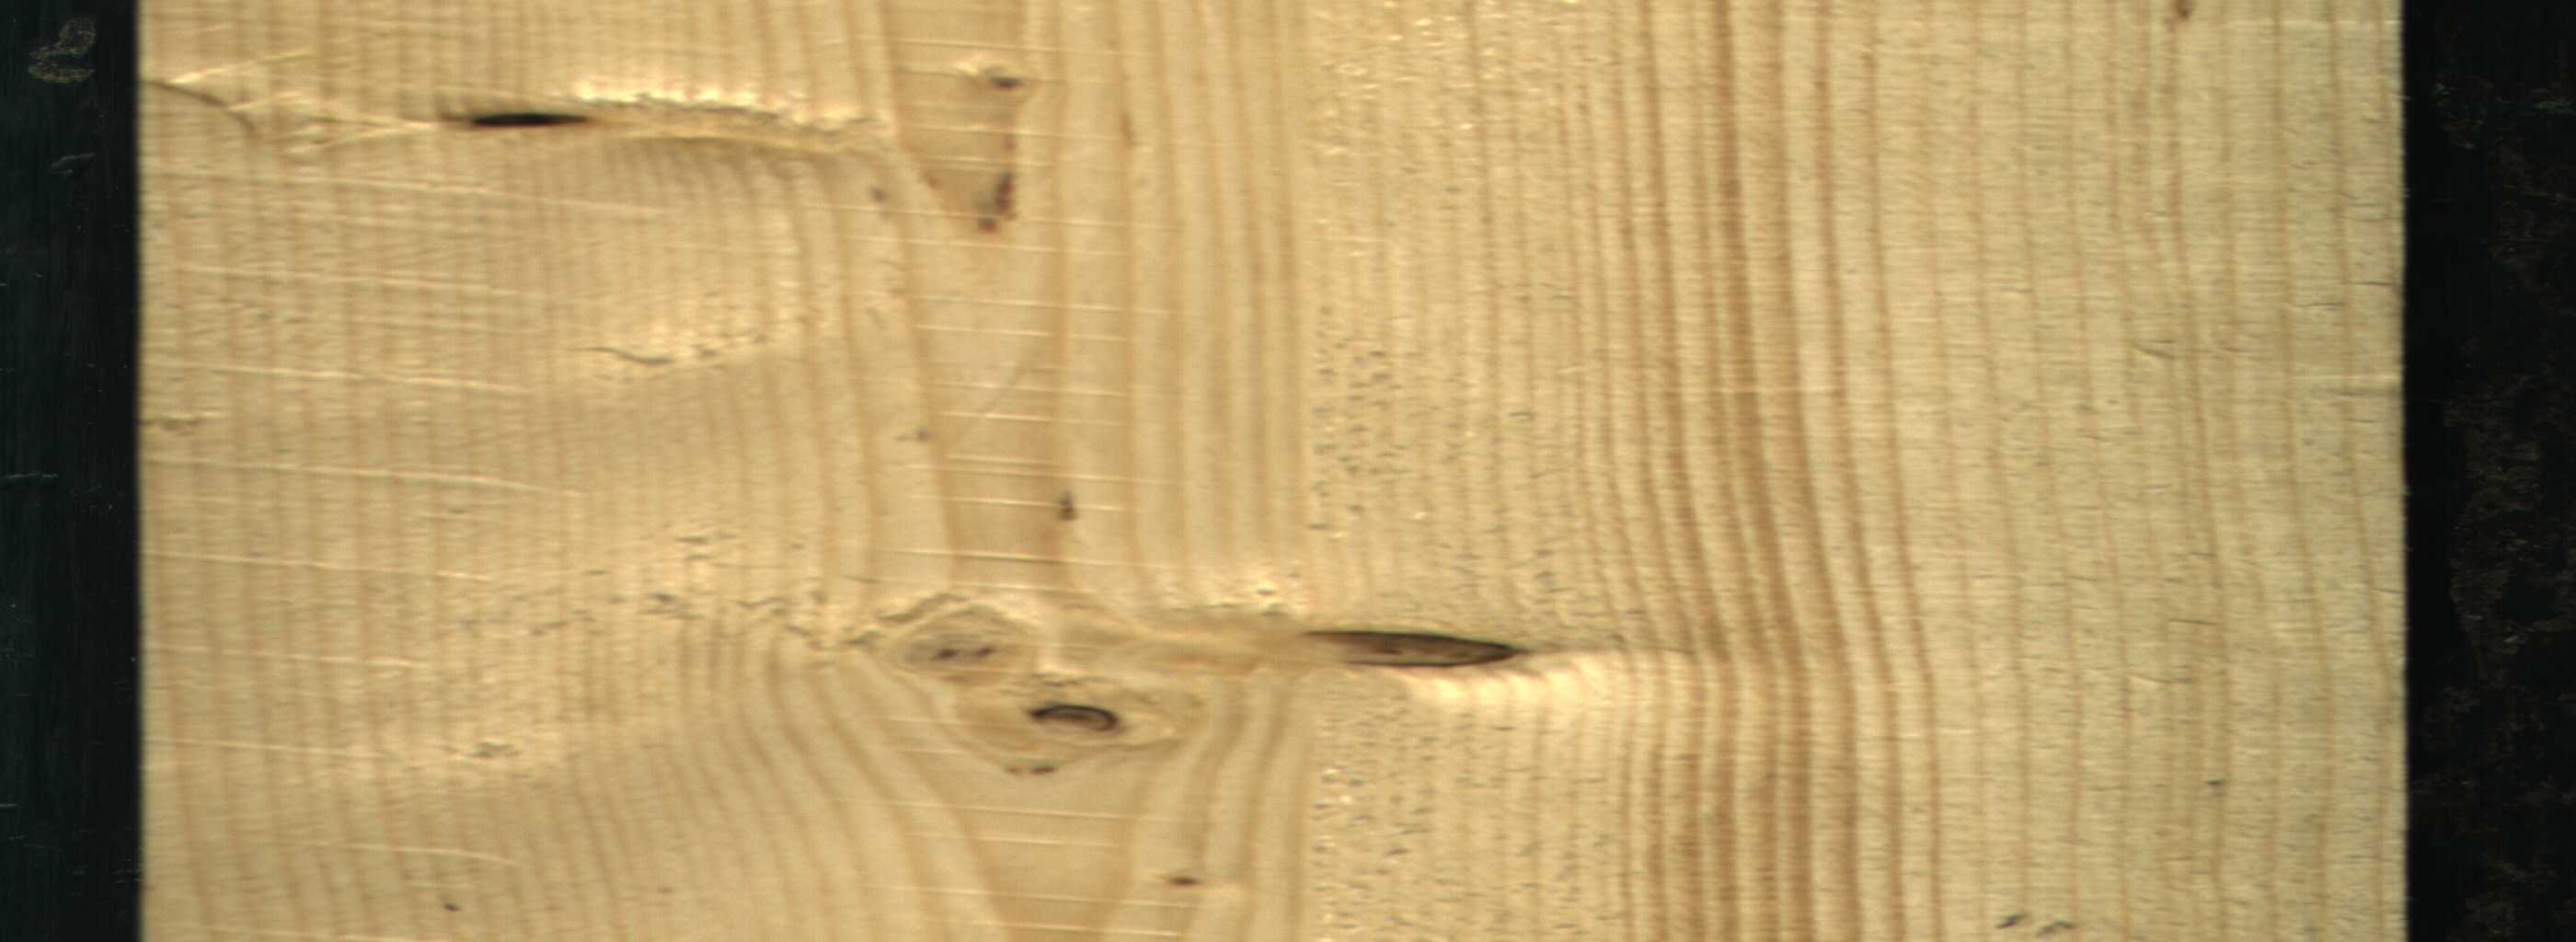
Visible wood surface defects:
Dead_Knot
Dead_Knot
Live_Knot
Live_Knot
Live_Knot